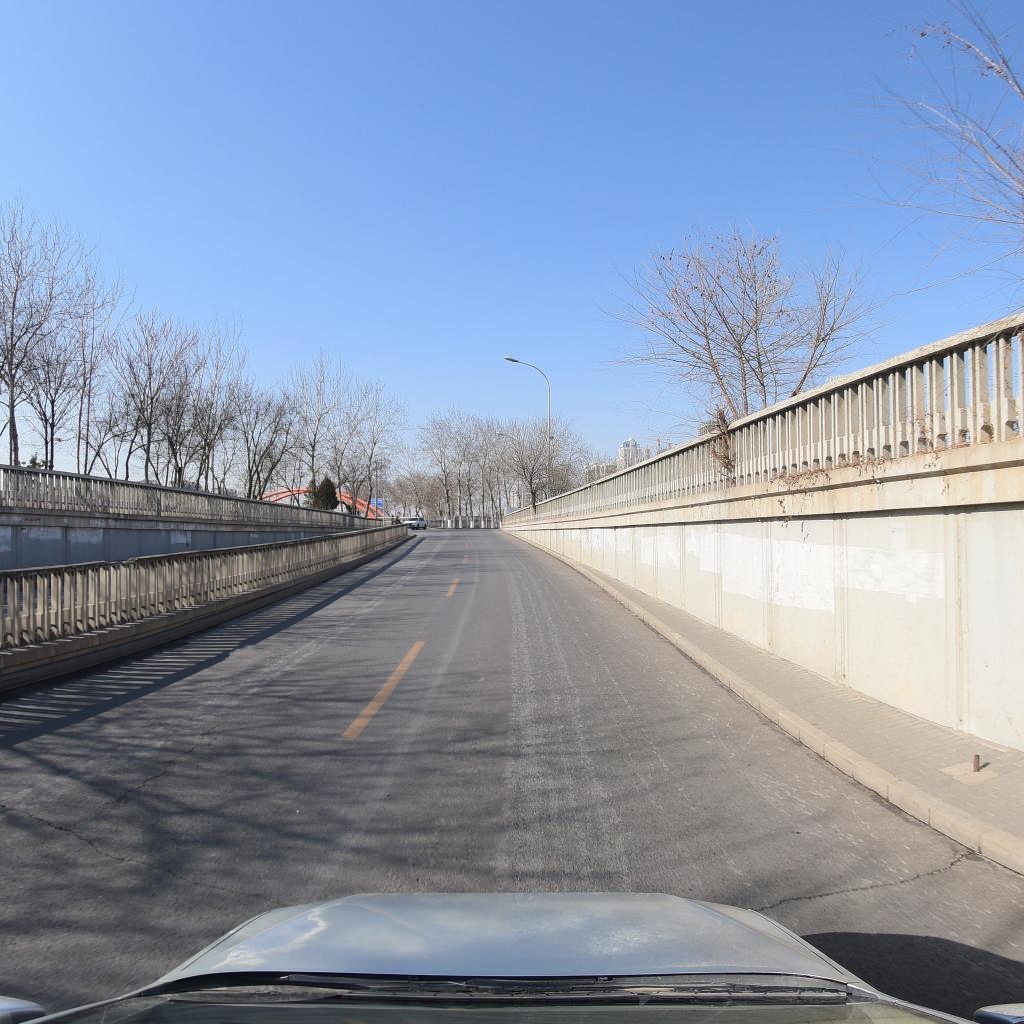
Region: Fengtai
Road damage annotations: longitudinal crack, transverse crack, transverse crack